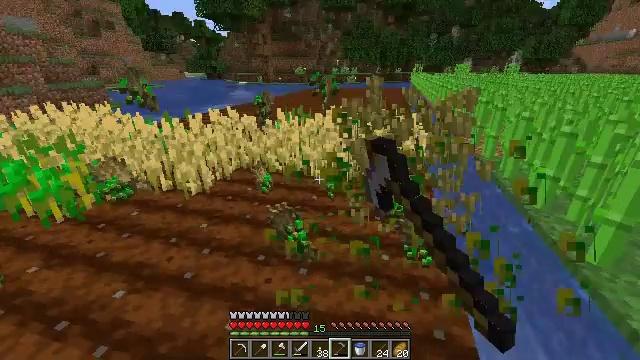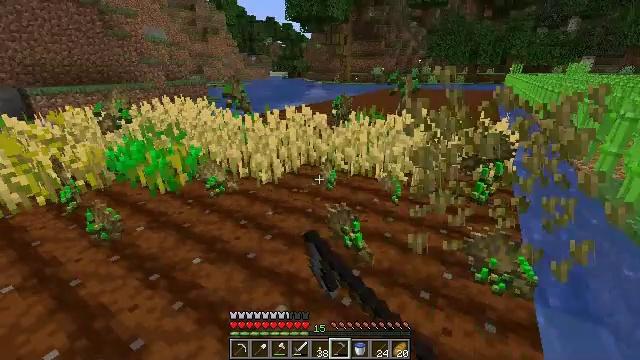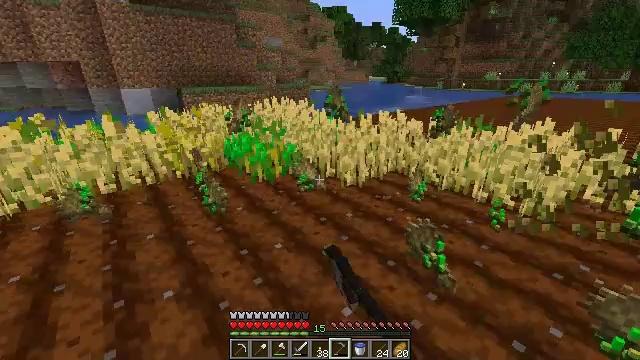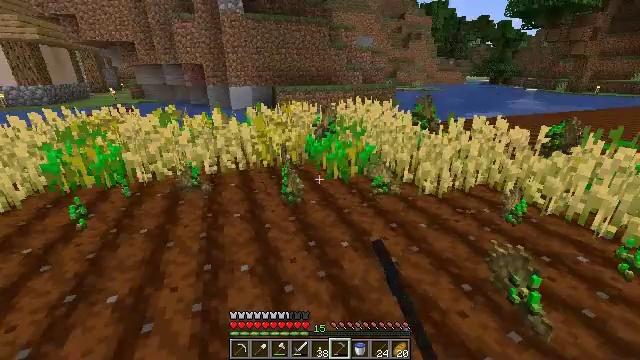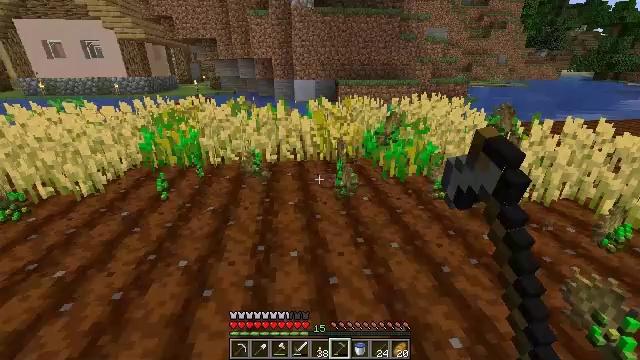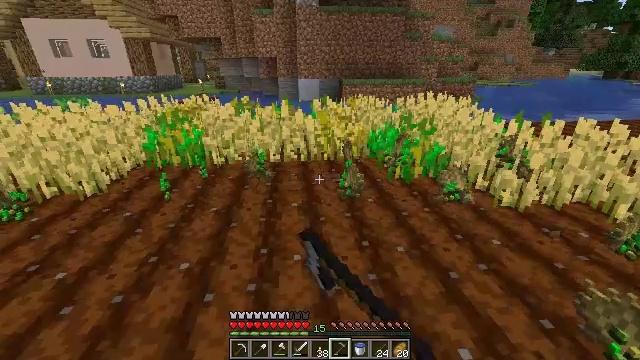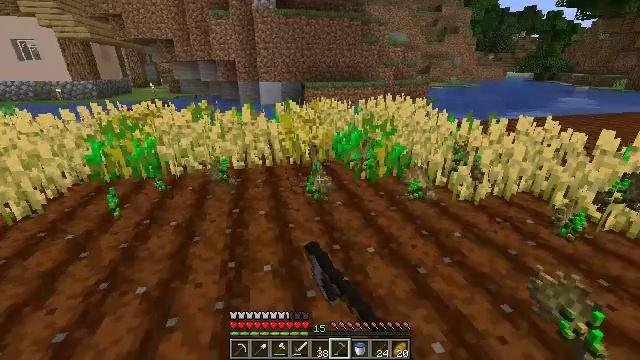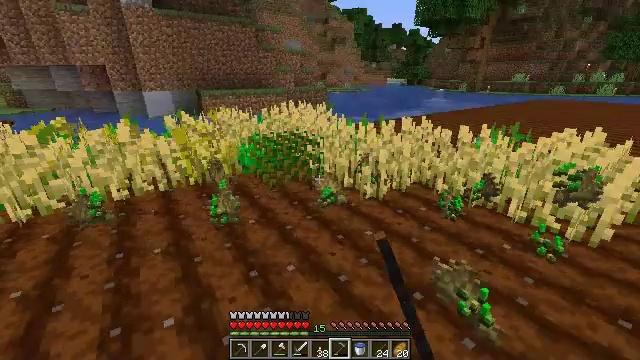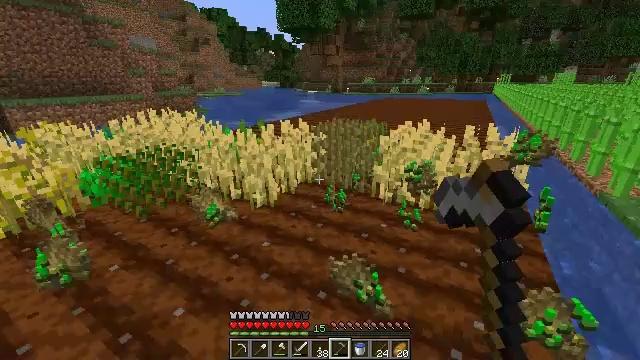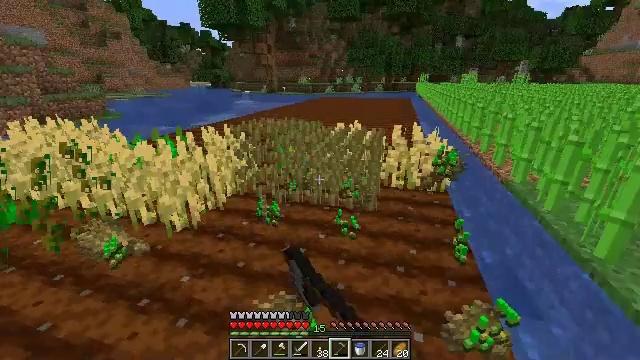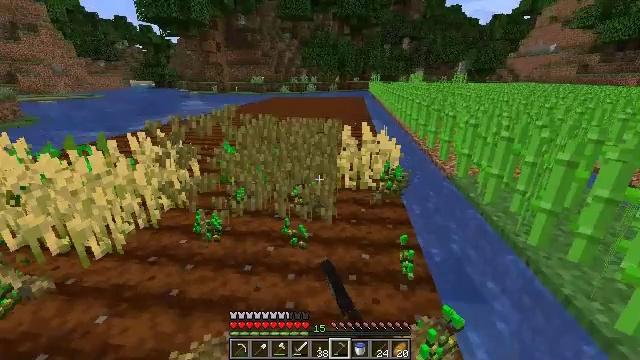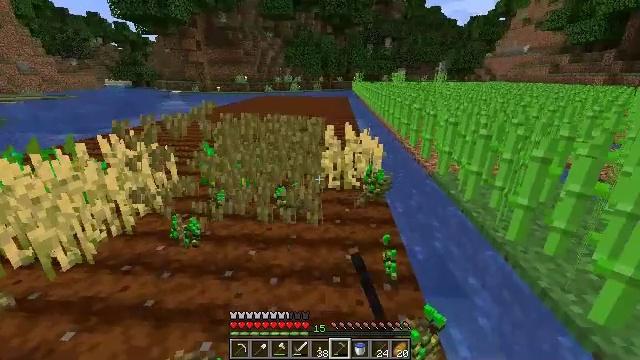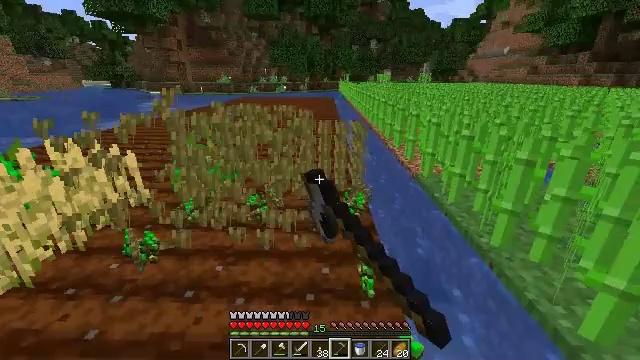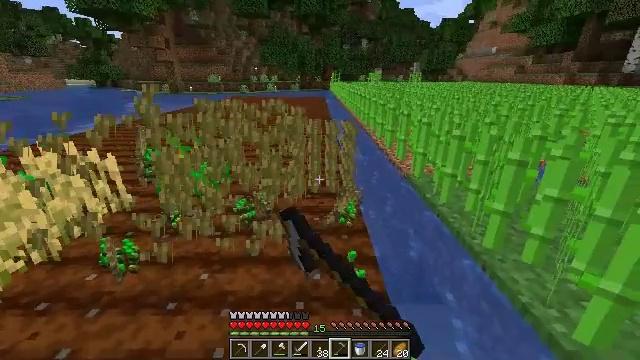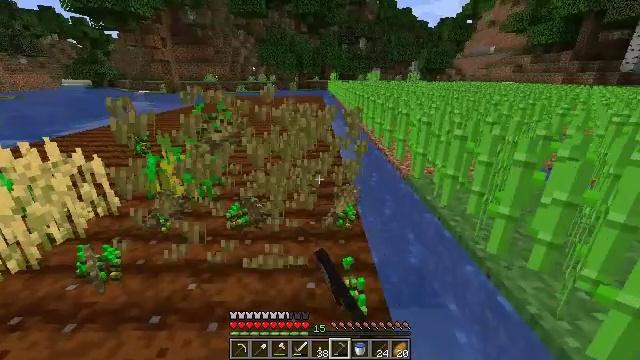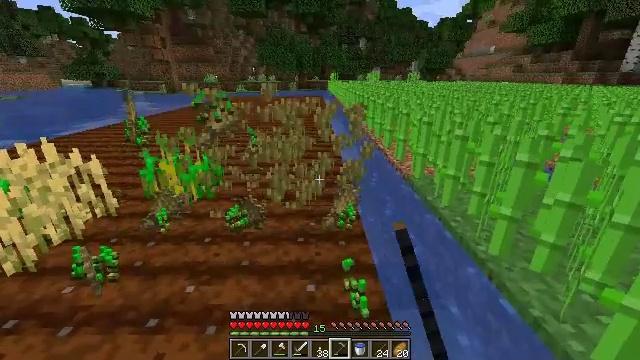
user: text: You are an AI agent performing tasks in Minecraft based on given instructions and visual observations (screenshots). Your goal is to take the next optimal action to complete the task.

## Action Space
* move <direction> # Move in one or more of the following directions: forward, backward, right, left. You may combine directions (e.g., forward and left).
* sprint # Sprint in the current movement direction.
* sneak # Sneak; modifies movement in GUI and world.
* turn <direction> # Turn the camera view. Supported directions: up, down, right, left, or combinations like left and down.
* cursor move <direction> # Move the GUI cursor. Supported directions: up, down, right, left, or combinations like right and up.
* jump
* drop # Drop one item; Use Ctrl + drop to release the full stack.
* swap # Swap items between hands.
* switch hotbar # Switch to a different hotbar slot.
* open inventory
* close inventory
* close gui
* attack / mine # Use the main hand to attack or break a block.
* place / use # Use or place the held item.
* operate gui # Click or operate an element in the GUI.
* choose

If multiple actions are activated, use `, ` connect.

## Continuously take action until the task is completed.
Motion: motion action
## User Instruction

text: Harvest wheat from the field.
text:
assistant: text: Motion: turn left, attack / mine
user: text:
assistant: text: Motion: turn left, attack / mine
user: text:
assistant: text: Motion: turn left, attack / mine
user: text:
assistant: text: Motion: turn left and down, attack / mine
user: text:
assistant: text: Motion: move forward, attack / mine
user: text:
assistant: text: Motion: move forward and move right, turn right, attack / mine
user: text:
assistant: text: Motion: move forward and move right, turn right and up, attack / mine
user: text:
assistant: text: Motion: move forward and move right, turn right, attack / mine
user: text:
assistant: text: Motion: move forward and move right, turn right, attack / mine
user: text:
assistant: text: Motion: move forward and move right, turn right, attack / mine
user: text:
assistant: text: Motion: move forward and move right, turn right, attack / mine
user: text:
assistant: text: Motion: move forward, turn right, attack / mine
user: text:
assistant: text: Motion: turn right, attack / mine
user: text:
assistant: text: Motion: attack / mine
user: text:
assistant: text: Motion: attack / mine
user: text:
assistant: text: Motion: turn left, attack / mine
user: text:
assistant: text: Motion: turn left, attack / mine
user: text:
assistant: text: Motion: turn left, attack / mine
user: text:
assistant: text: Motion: move forward, turn left, attack / mine
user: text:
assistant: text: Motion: move forward and move right, turn left, attack / mine
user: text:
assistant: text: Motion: move forward and move right, turn left, attack / mine
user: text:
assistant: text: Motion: move forward and move right, turn left, attack / mine
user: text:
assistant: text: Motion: move forward and move right, turn left, attack / mine
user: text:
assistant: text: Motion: move forward and move right, turn left, attack / mine
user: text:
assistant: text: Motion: move forward and move right, attack / mine
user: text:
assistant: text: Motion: move right, turn right, attack / mine
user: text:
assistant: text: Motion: move right, turn right, attack / mine
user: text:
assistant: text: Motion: move right, turn right, attack / mine
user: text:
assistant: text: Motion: move right, turn right, attack / mine
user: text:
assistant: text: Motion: move right, attack / mine